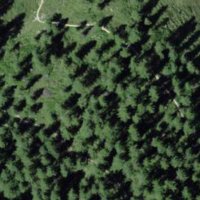
EUNIS habitat code: 31
Species observed at this site:
Arnica montana
Selaginella selaginoides